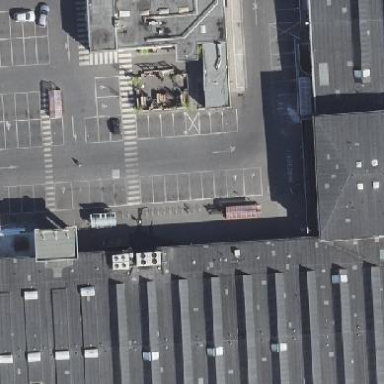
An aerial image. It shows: Flat roof retail building.